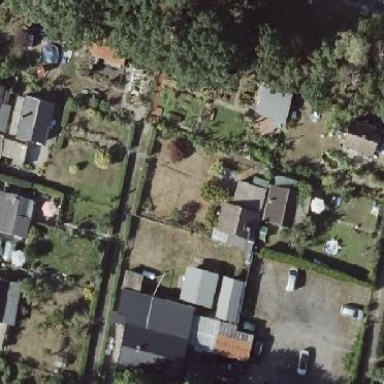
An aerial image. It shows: Plot in the allotments with lot boundary.